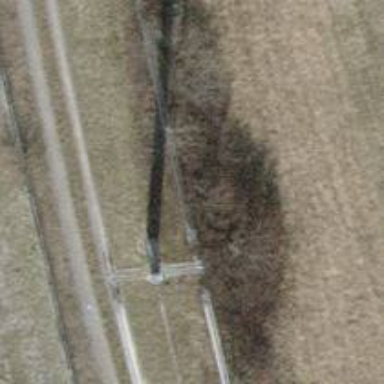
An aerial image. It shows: Concrete power pole.